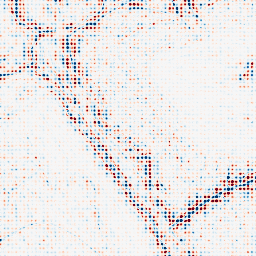
Category: wavelet
Decomposition family: wavelet_biorthogonal
Decomposition parameters: wavelet: bior3.5
level: 3
Upsampling method: sinc_hamming
Upsampling parameters: scale: 8
kernel_size: 4
Upsampling scale: 8